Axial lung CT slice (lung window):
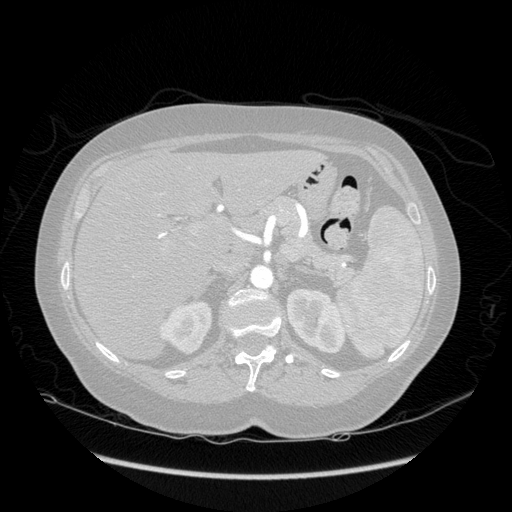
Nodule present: no